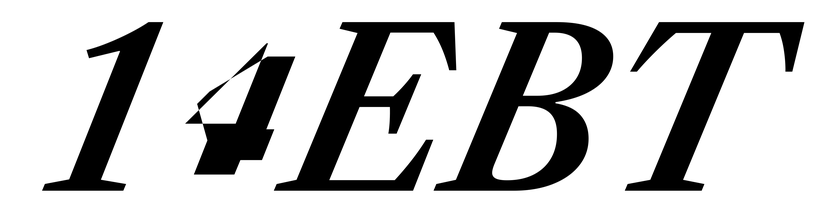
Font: LibreCaslonText-Italic_SemiBold_Italic